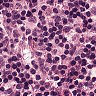
Metastatic tissue present: no